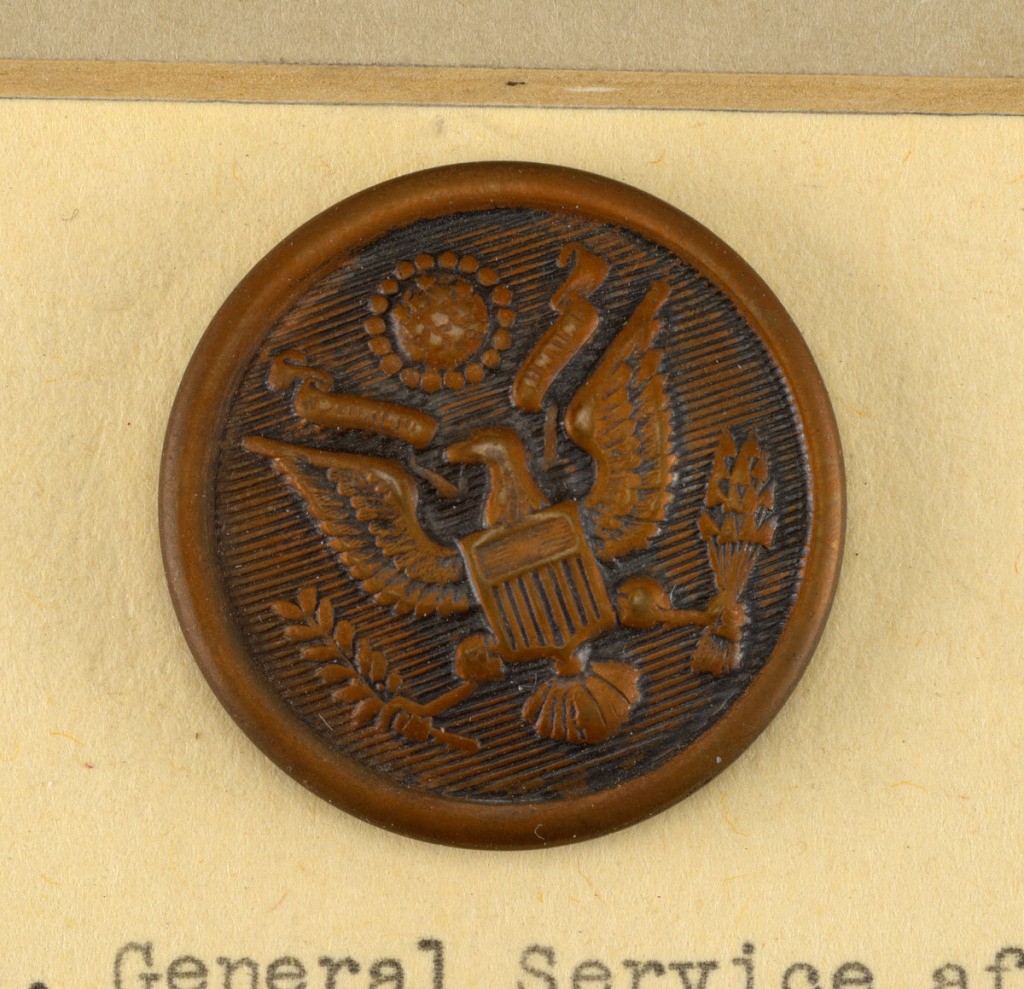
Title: Button
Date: ca. 1917
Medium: copper and brass
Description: On Cooper Union Exhibition card 5